Question: I have the following section of code:
'''
echo "<form>
<div id="error"align="center">";
echo "You've either key-ed in the wrong <b>username</b> or wrong <b>password</b>. <br/>";
echo "Please contact person in-charged or click <u><a href="login.php">here</a></u> to login again.";
echo "</div></form>";
'''
and the corresponding CSS:
'''
#error{
font-family: "Acens", Verdana, Tahoma;
background: -webkit-linear-gradient(#fff, #2f4f4f);
-webkit-background-clip: text;
-webkit-text-fill-color: transparent;
}
html, body {
height:100%;
width:100%;
margin:0px;
}
body {
display:table;
vertical-align:middle;
}
form {
display:table-cell;
vertical-align:middle;
width:240px;
margin:0px auto;
}
'''
The output:

And shown in the image, there isnt any underline at 'here' which was expected. However, it still able to direct user to another page.
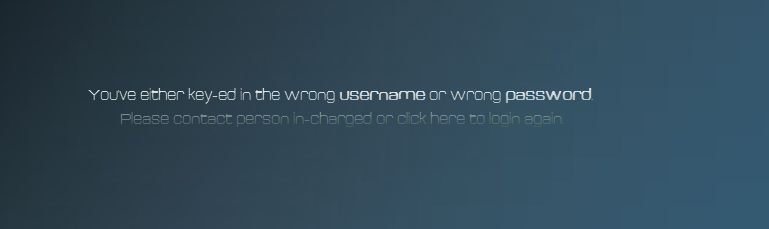
Answer: Its because of '-webkit-background-clip'
<URL>